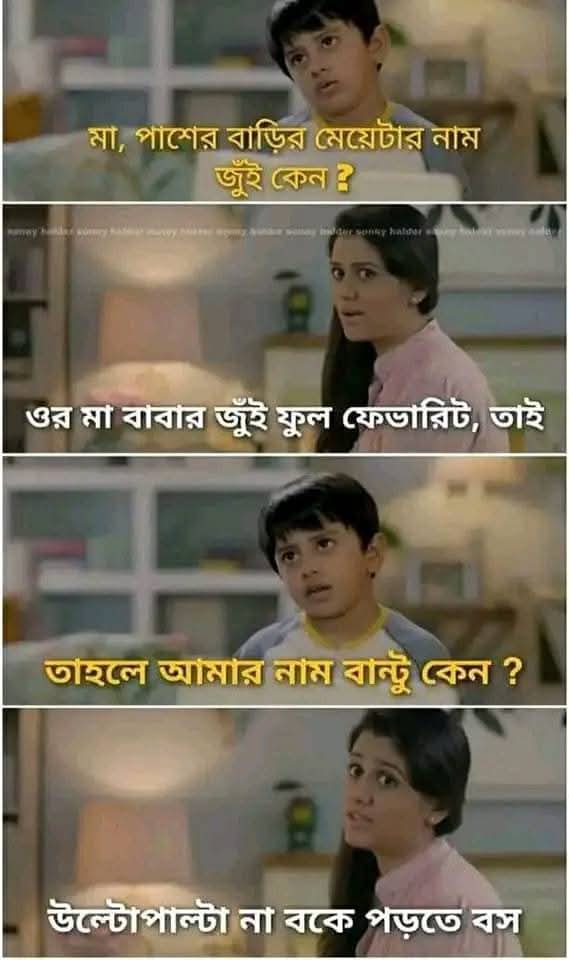
Text: মা, পাশের বাড়ির মেয়েটার নাম জুঁই কেন?
ওর মা বাবার জুঁই ফুল ফেভারিট, তাই
তাহলে আমার নাম বান্টু কেন?
উল্টোপাল্টা না বকে পড়তে বস
Label: Non Hate